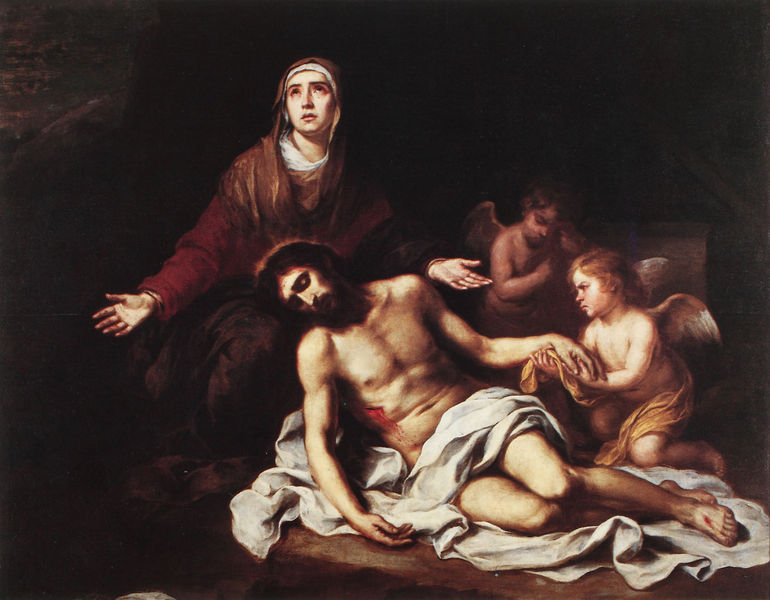
Titel: Pietá
Künstler: Bartolomé Esteban Murillo
Institution: Sevilla, Museo de Bellas Artes
Schlagwörter: dunkel, flügel, gemälde, gott, hand, schlaf, umhang, wunde, braun, frau, hintergrund, licht, schwarz, blick, rot, tuch, faru, halten, tod, tot, trauer, schauen, kind, mutter, engel, liegen, zwei, blut, religion, weinen, beten, gebet, heiligenschein, christus, jesus, ostern, wut, maria, erlösung, lazarus